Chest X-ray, PA view. Patient: 42 years old, sex M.
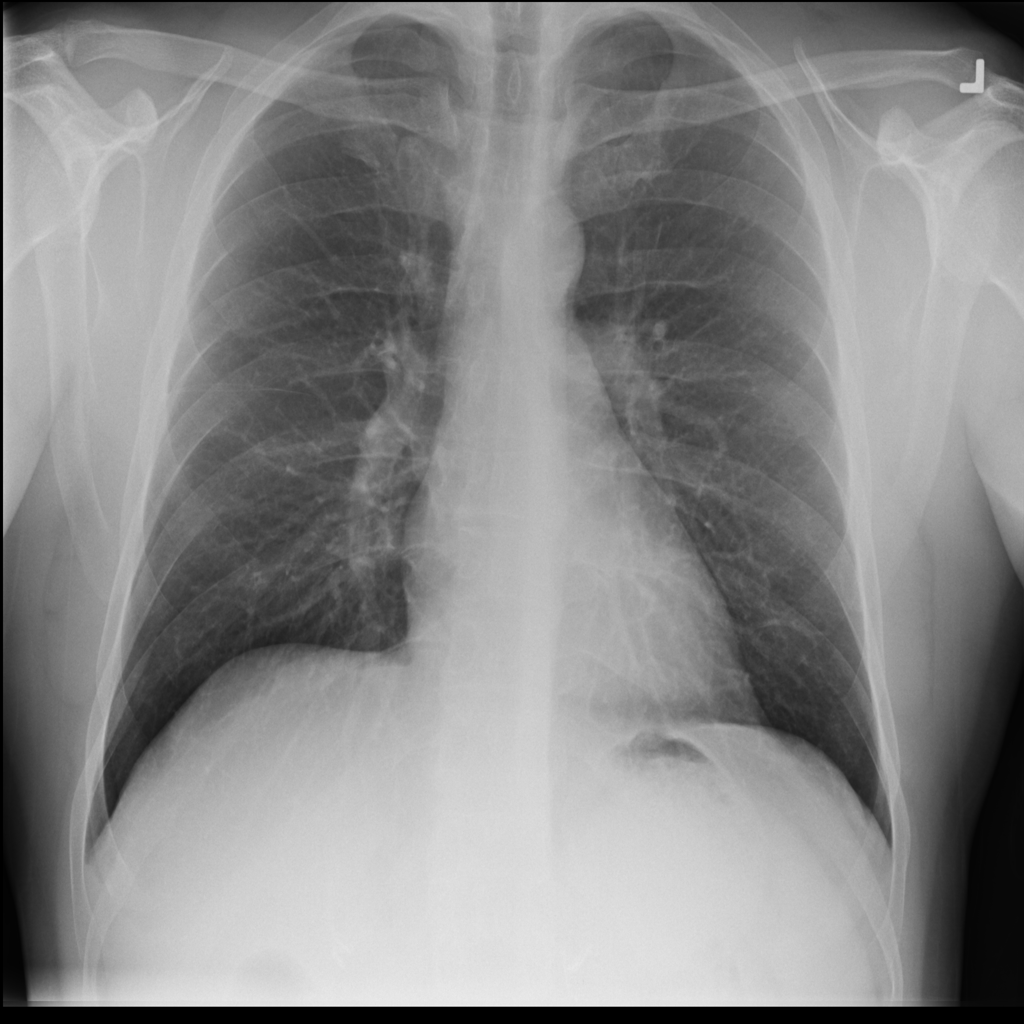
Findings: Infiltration